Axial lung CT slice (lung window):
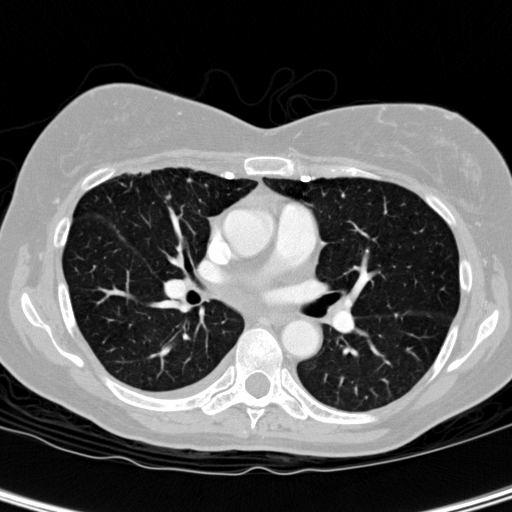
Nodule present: no